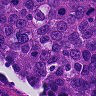
Metastatic tissue present: yes